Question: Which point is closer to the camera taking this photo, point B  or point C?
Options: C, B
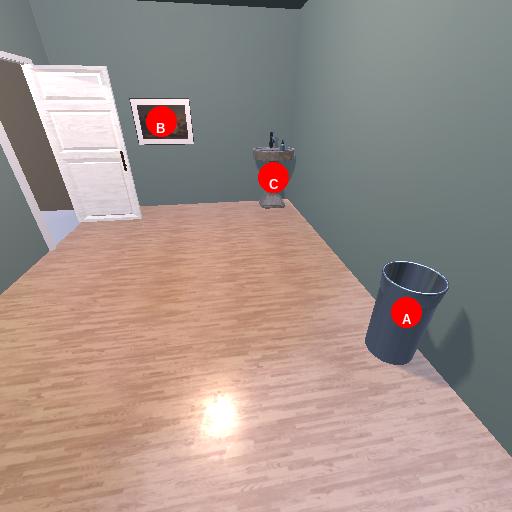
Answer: C